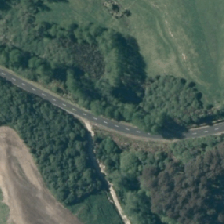
Land cover: broadleaved_indigenous_hardwood